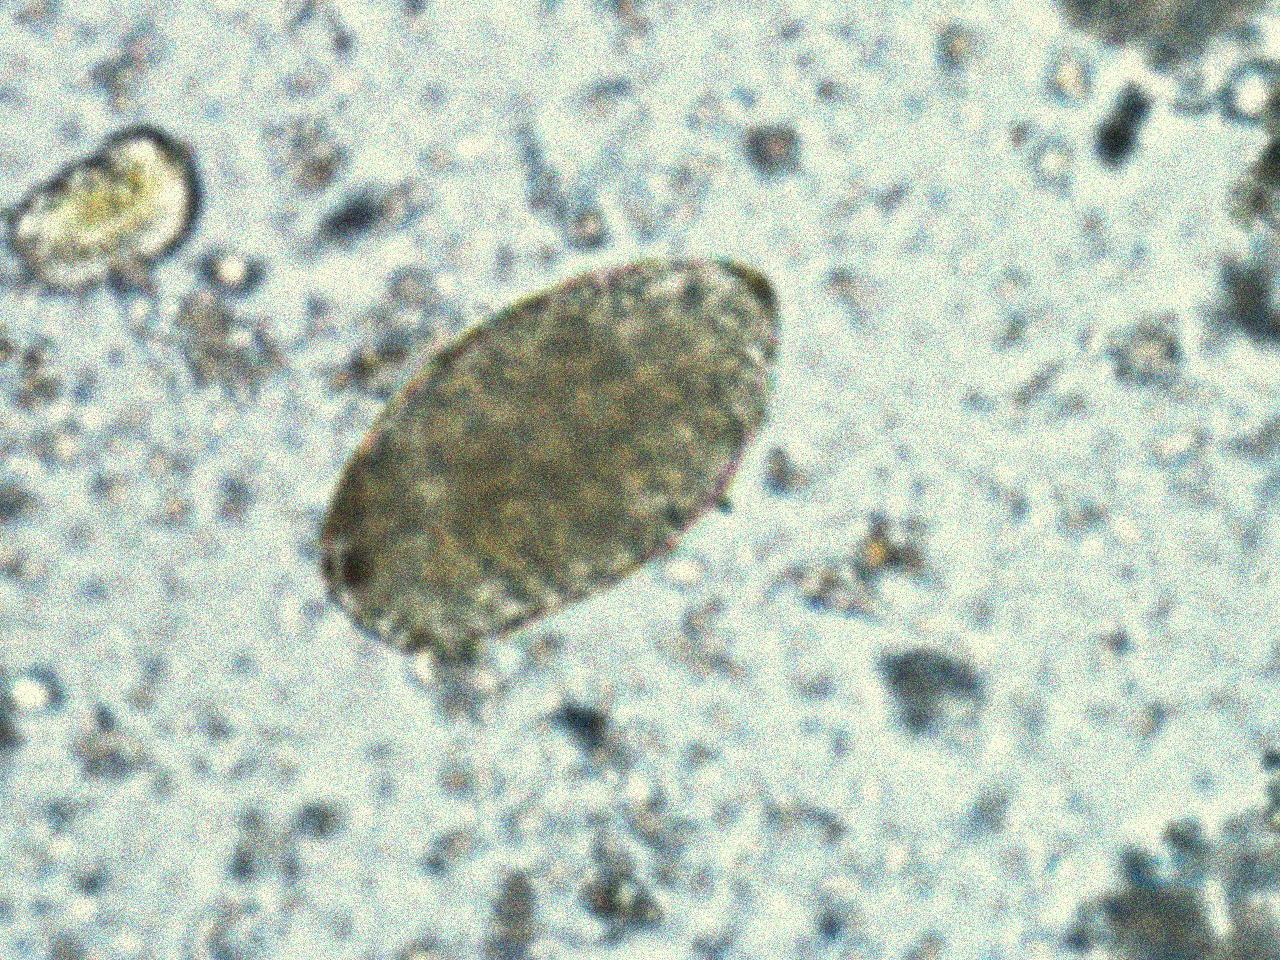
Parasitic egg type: Fasciolopsis buski